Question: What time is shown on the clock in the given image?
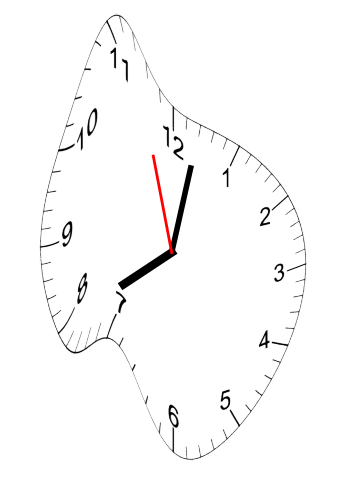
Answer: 08:01:57